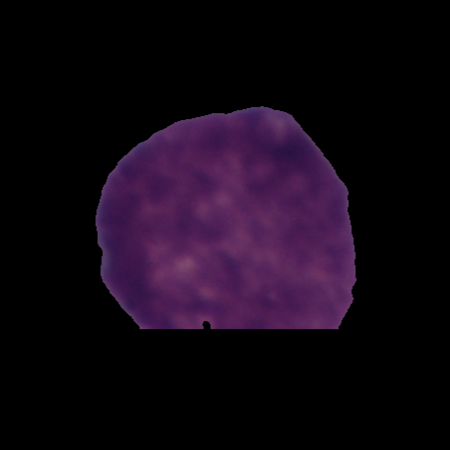
Label: cancer